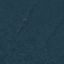
Land use / land cover: Forest